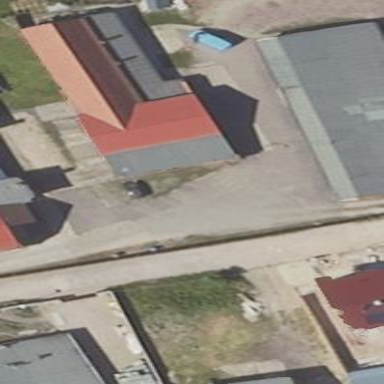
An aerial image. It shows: Building that houses car repair shop.